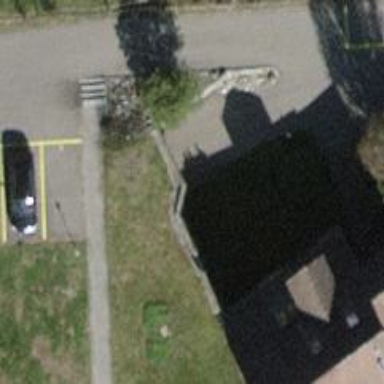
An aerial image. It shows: Parking entrance.